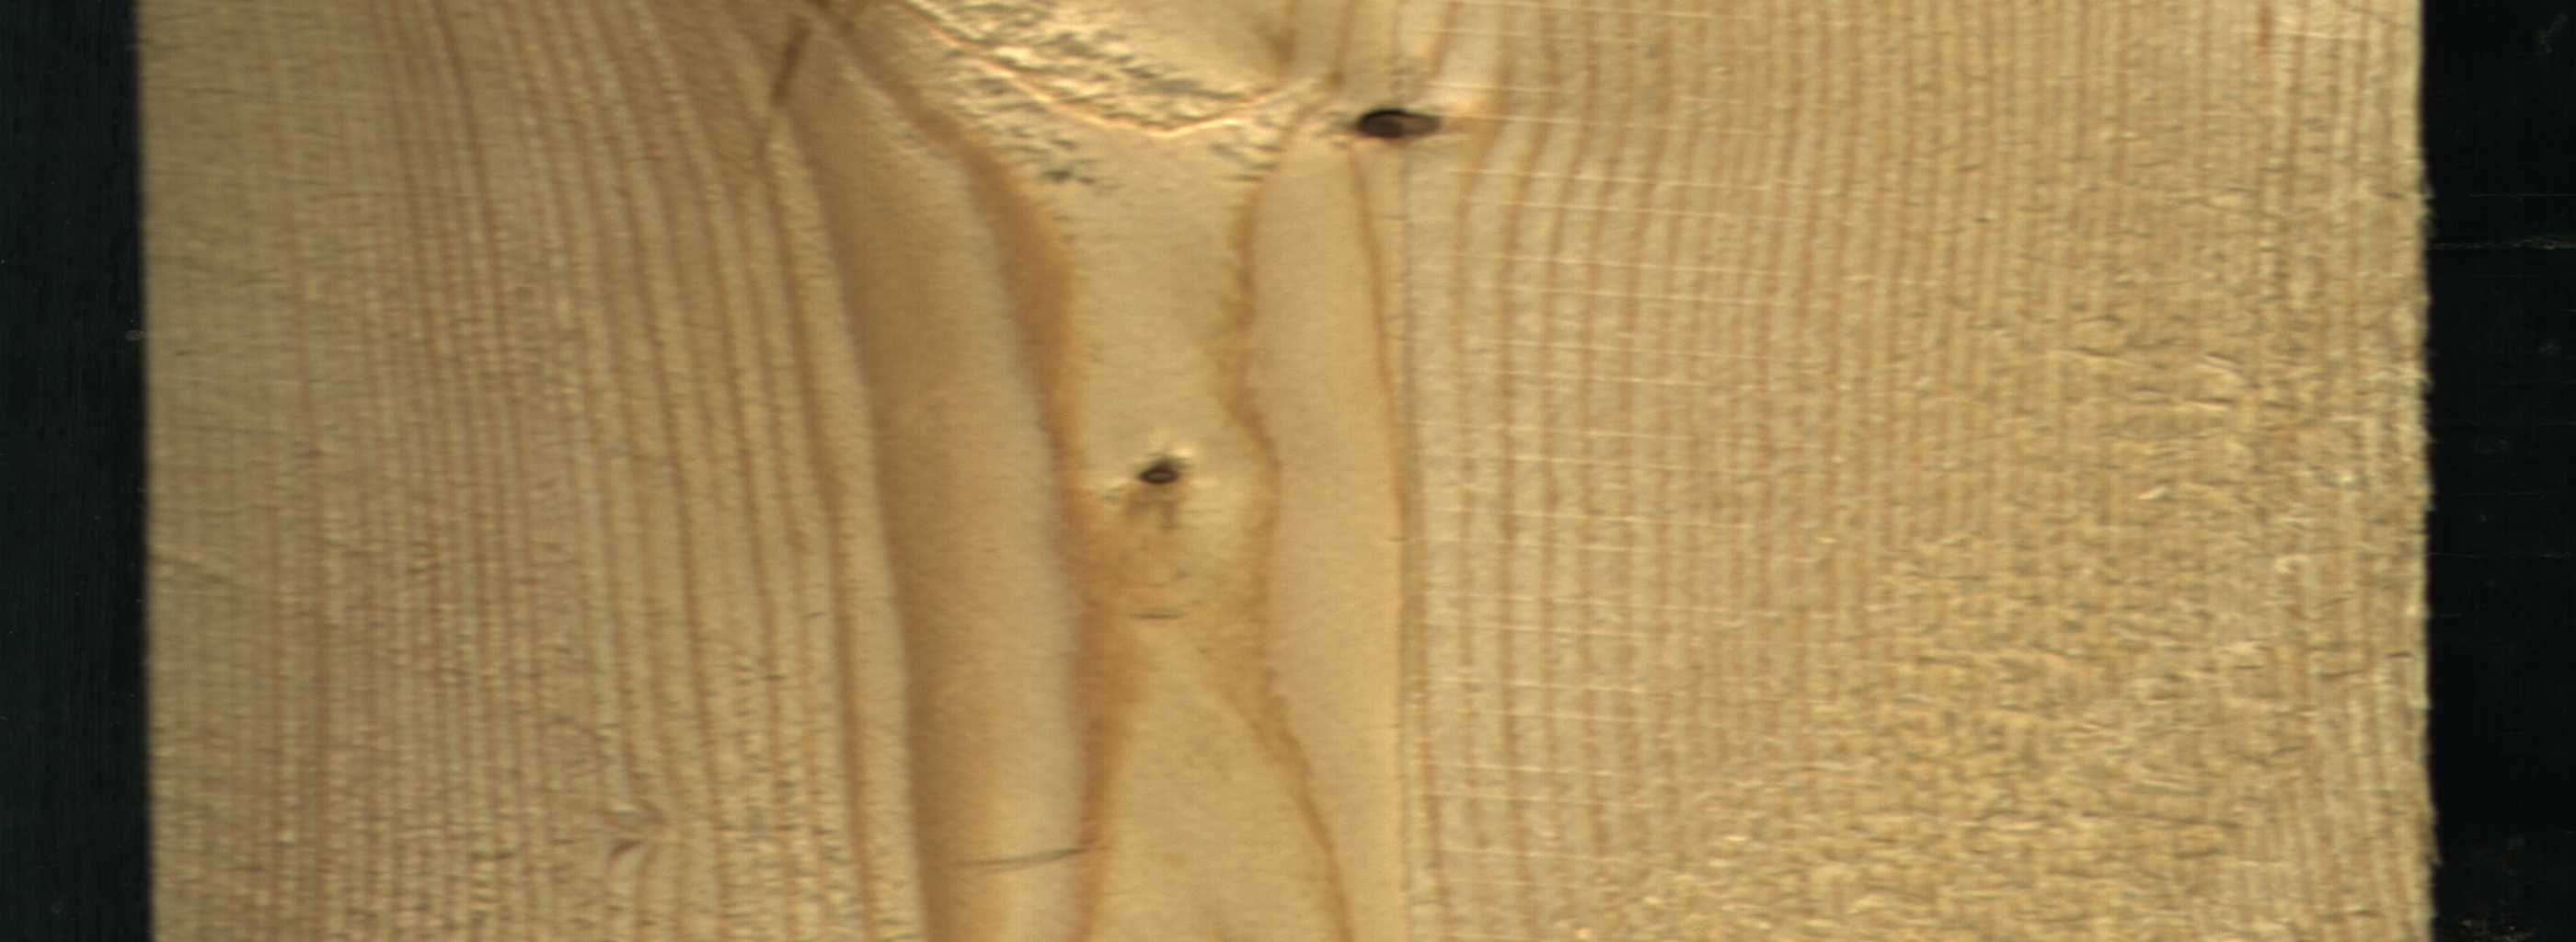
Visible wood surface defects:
Dead_Knot
Dead_Knot